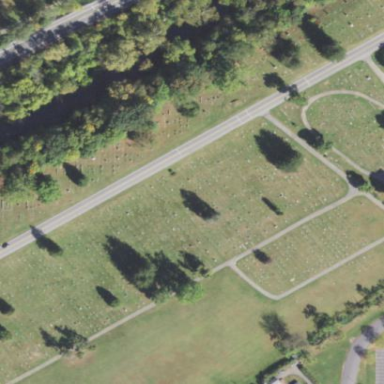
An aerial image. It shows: Cemetery.